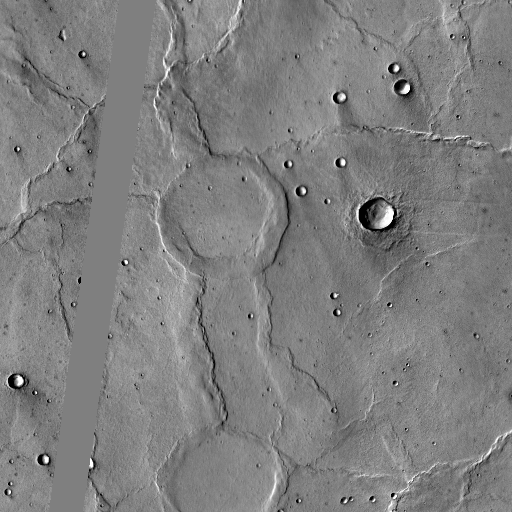
Crater classes present: Background, Other, Layered, Buried